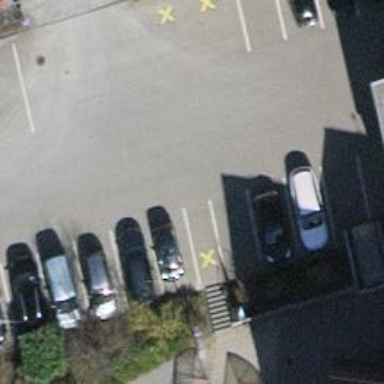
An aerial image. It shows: Parking area with surface.